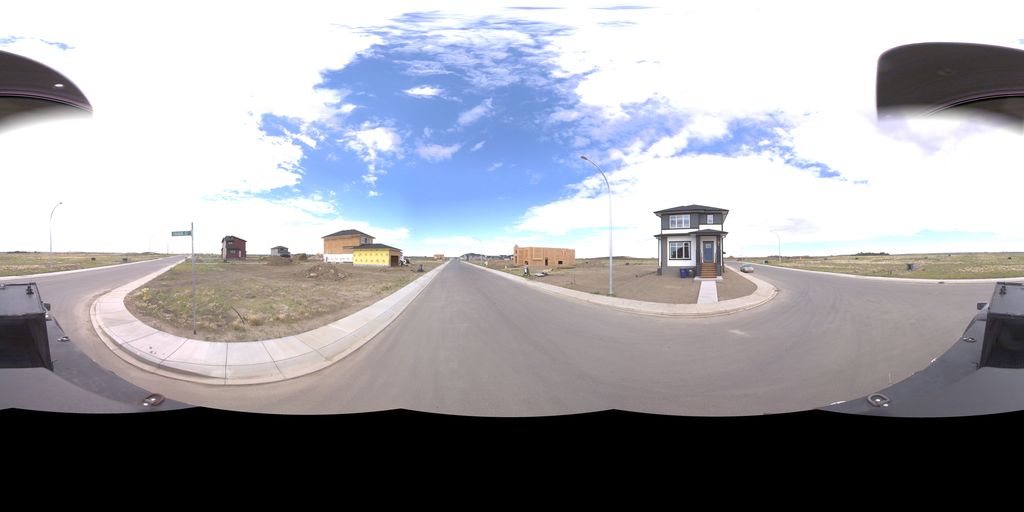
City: saskatoon